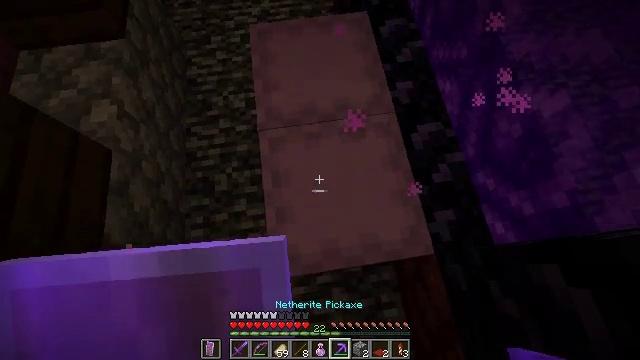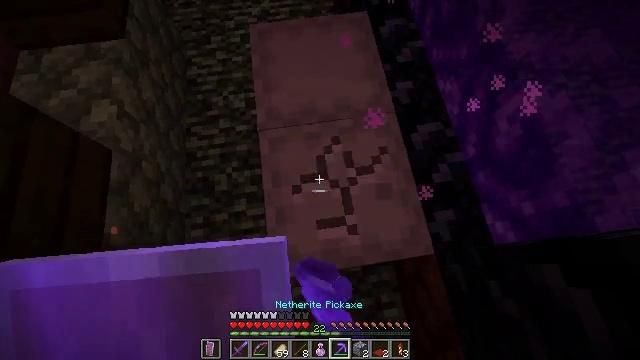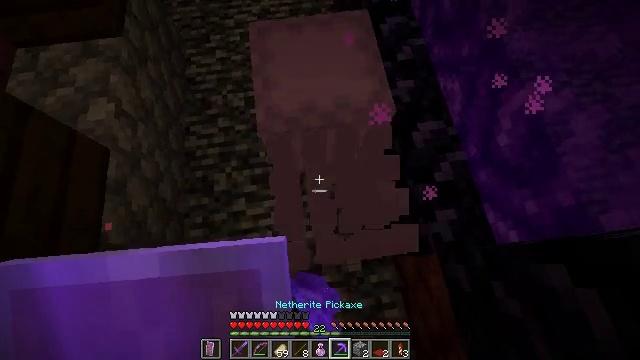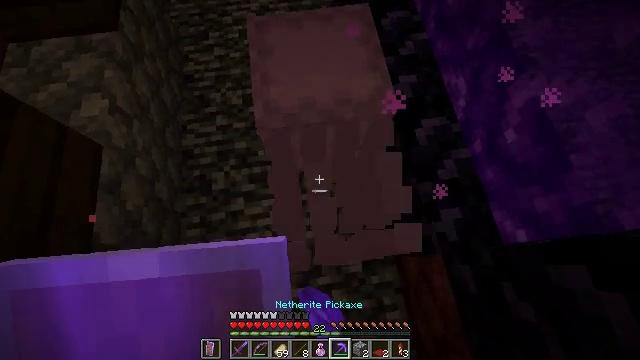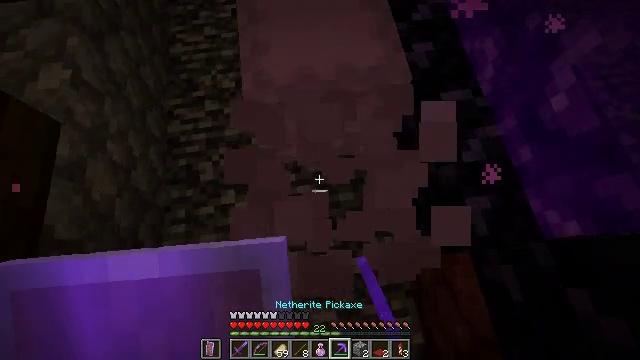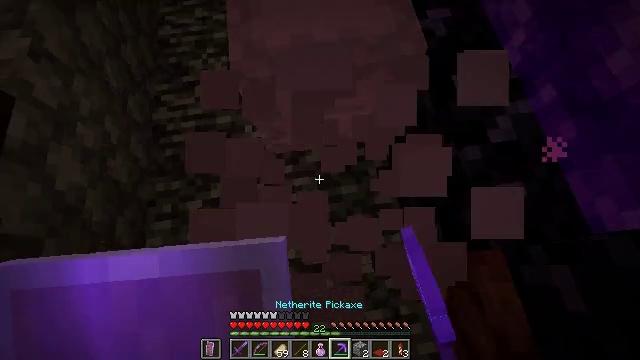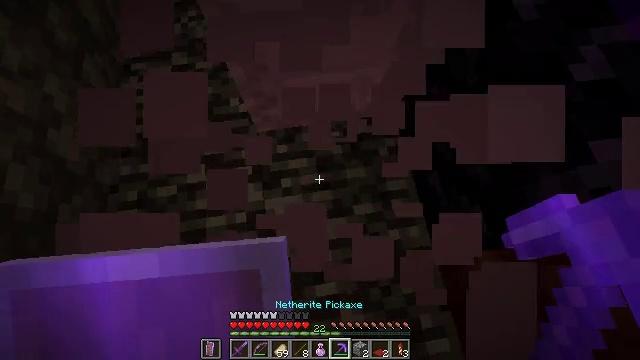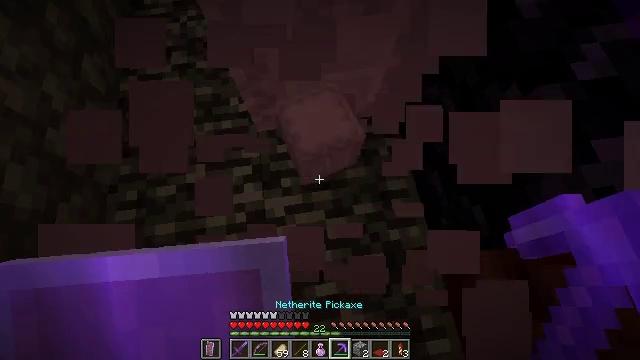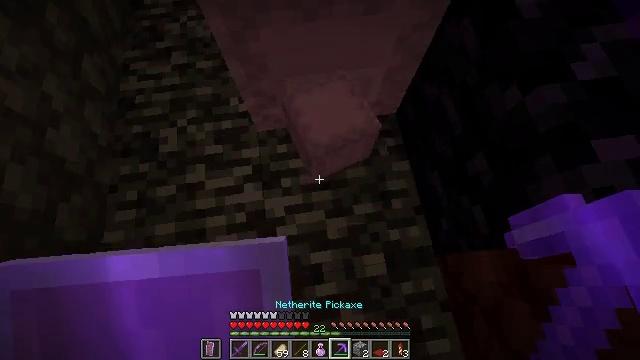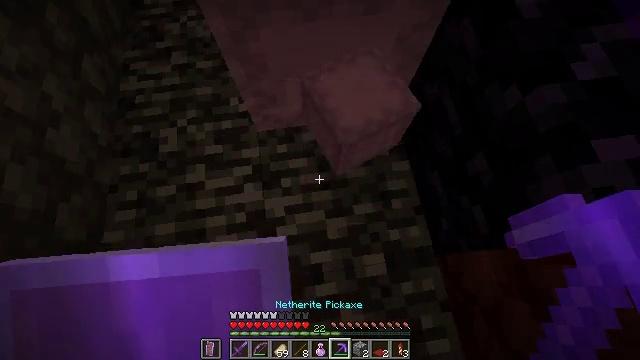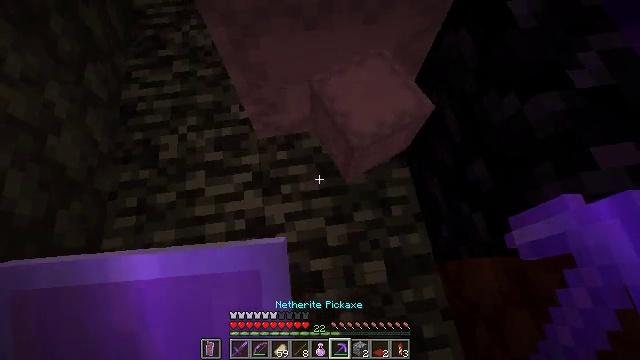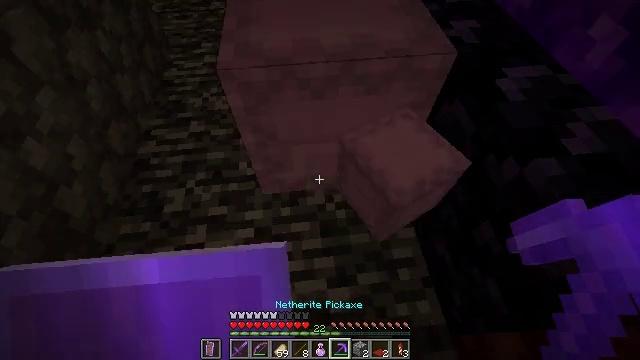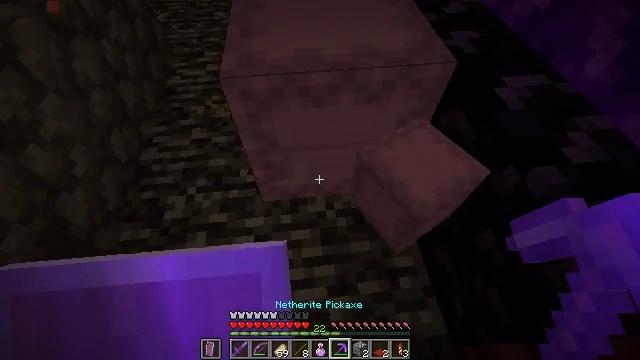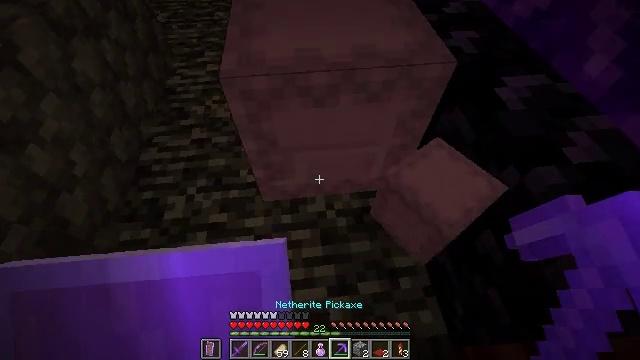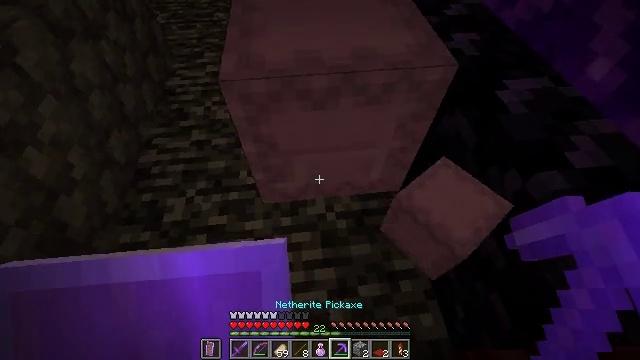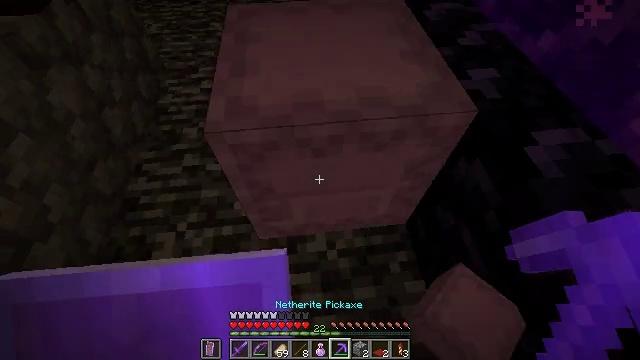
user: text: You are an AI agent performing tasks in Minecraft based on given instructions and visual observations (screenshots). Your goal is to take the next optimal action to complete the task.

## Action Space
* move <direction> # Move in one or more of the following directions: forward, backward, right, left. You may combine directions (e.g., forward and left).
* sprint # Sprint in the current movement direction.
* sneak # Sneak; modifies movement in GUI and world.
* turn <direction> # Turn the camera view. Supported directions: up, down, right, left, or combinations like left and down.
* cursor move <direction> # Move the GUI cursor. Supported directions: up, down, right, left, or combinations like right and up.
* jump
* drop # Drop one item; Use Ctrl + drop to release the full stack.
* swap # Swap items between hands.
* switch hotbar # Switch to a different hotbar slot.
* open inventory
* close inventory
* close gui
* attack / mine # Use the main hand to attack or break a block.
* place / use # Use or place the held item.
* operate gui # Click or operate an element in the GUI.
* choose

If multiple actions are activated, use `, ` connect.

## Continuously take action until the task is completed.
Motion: motion action
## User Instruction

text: Mine the shulker box.
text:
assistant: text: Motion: attack / mine
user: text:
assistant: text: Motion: attack / mine
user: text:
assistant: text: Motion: attack / mine
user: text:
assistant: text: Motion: no_op
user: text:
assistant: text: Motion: no_op
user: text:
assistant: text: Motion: no_op
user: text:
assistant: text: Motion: no_op
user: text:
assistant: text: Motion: no_op
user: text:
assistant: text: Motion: no_op
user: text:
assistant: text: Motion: turn up
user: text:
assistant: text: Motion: turn left and up
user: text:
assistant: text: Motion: turn up
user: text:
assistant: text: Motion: no_op
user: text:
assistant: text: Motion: move forward
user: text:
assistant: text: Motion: move forward
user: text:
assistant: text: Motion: move forward
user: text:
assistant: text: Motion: move forward
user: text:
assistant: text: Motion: no_op
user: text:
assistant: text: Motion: attack / mine
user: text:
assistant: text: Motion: attack / mine
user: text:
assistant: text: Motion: attack / mine
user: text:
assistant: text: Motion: attack / mine
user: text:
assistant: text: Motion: attack / mine
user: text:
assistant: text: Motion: attack / mine
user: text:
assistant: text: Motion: attack / mine
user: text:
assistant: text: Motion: no_op
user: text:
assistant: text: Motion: no_op
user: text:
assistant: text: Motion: no_op
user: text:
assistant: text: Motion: no_op